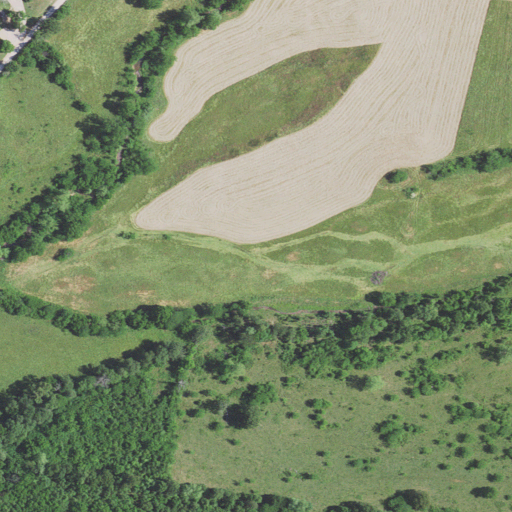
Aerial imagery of valley in Missouri named Boswell Hollow containing pasture, deciduous forest, mixed forest, and open development